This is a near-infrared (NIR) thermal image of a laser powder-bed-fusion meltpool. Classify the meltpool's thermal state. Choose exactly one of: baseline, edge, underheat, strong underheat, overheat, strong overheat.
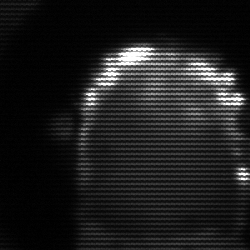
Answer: baseline